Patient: sex M, age 47
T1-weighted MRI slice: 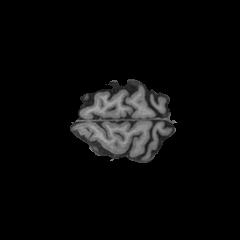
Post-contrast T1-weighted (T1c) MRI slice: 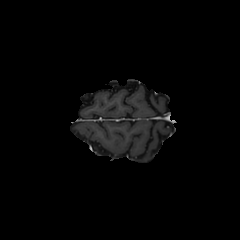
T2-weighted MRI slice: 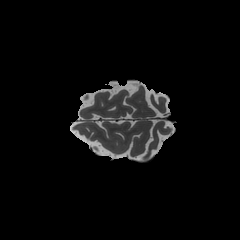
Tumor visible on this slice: no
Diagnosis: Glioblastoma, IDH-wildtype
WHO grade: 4